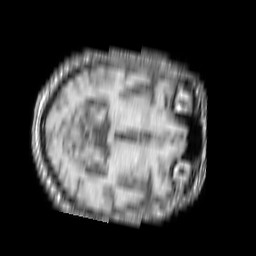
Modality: T1w
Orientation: axial
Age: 64
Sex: male
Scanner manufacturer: philips
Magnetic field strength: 1.5 T
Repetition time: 0.1853 s
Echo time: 0.00183 s